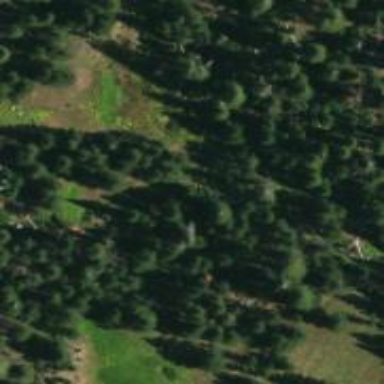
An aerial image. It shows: Wet meadow with woodland vegetation.